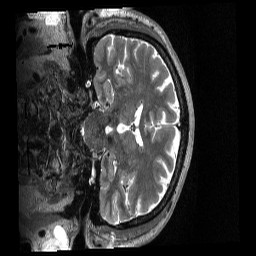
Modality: T2w
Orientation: coronal
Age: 71
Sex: male
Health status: healthy
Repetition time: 3.2 s
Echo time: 0.563 s